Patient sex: M
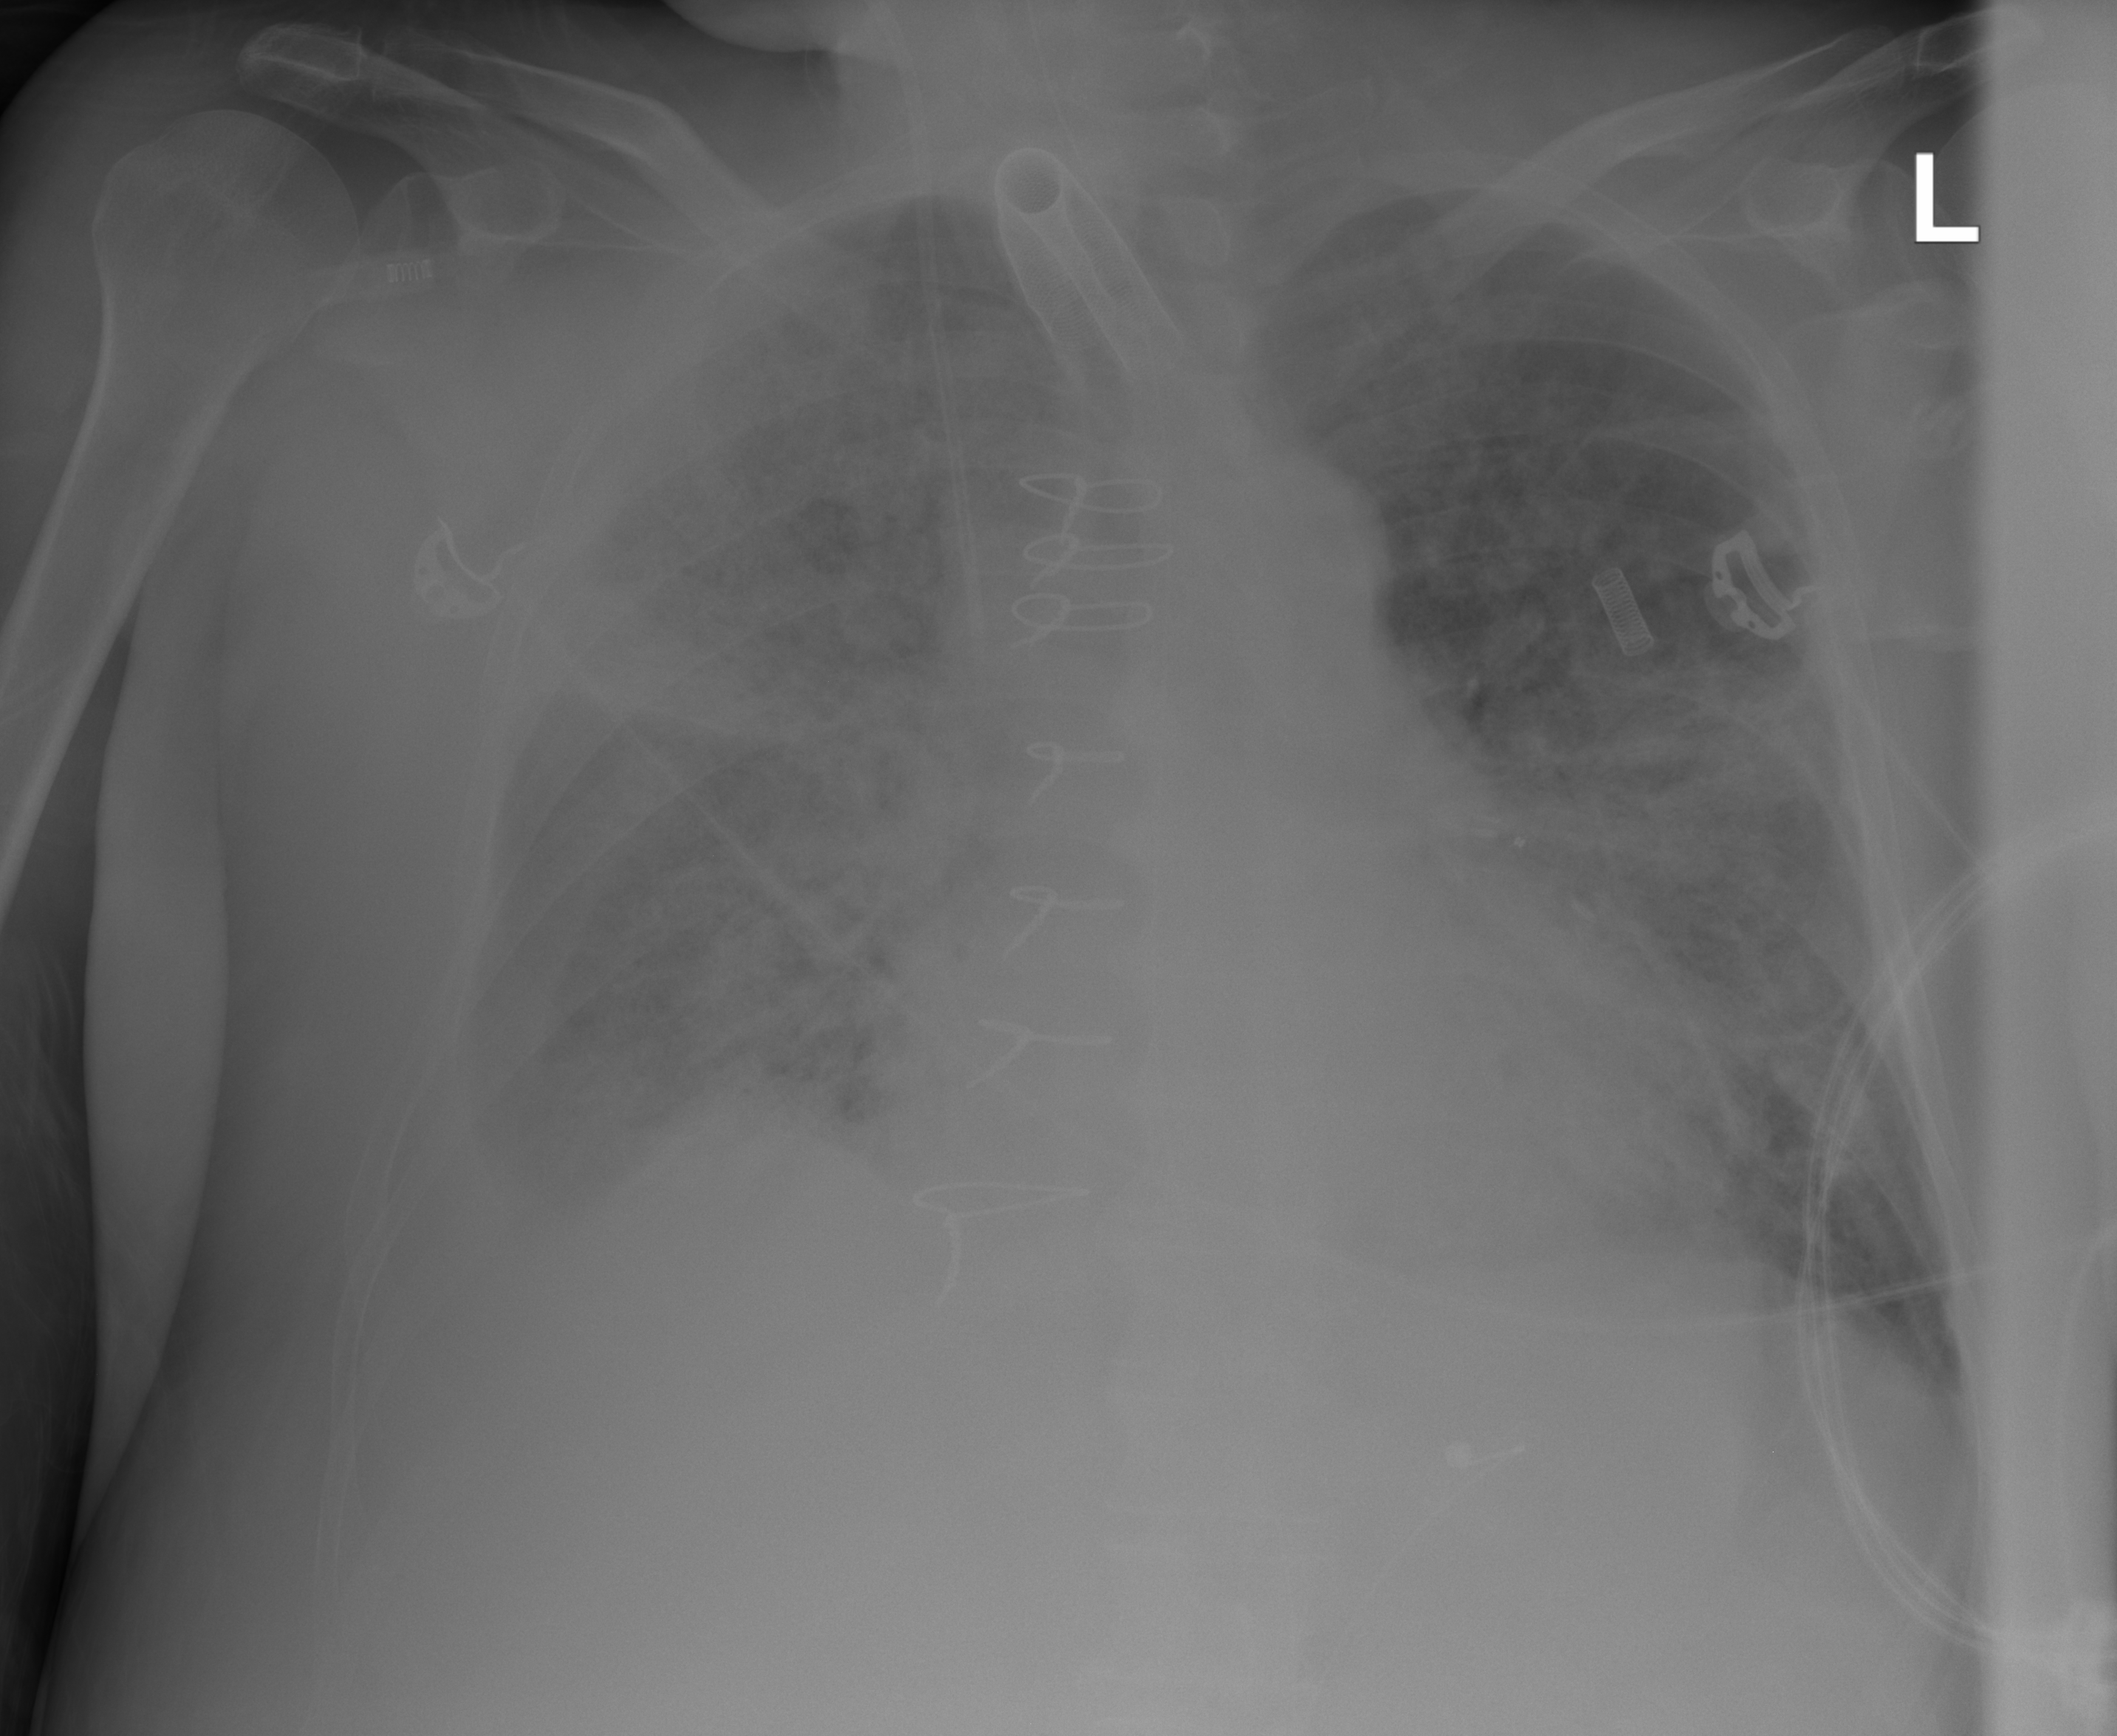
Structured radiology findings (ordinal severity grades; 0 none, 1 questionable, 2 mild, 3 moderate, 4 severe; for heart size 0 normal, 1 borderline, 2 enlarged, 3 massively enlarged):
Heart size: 1
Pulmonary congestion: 2
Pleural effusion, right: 2
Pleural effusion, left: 0
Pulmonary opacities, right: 3
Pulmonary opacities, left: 2
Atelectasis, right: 3
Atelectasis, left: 3